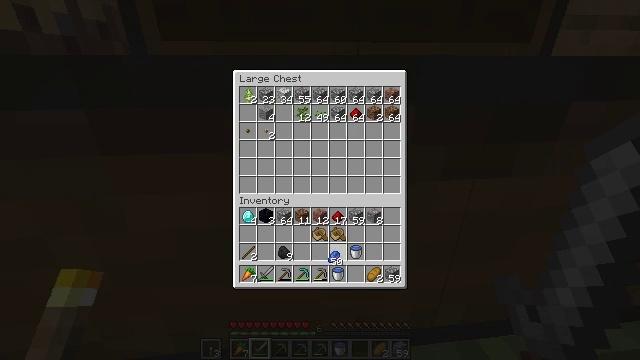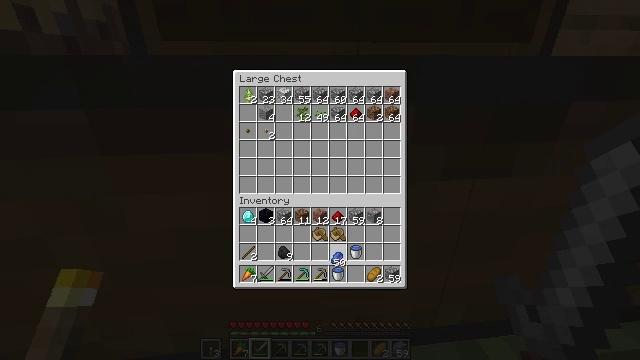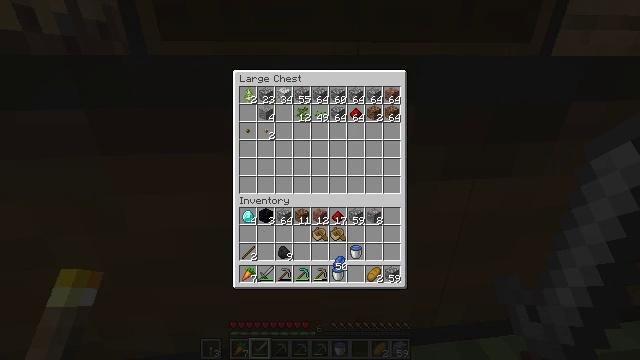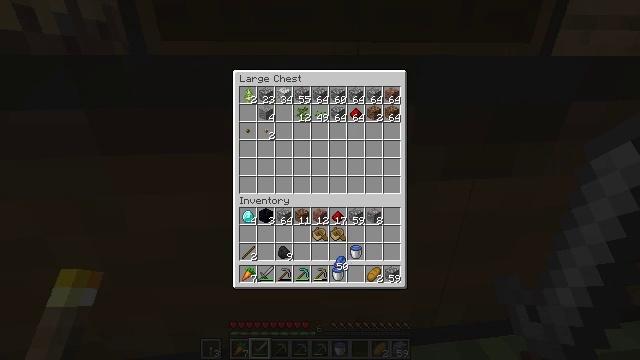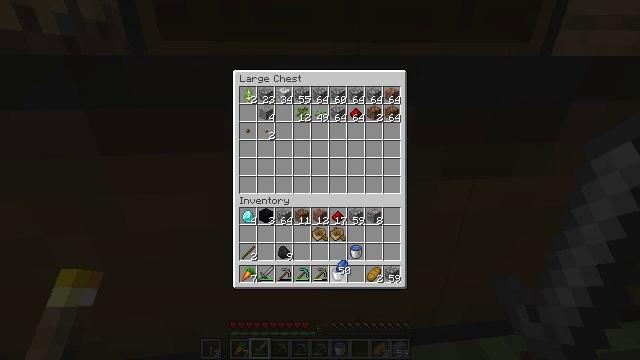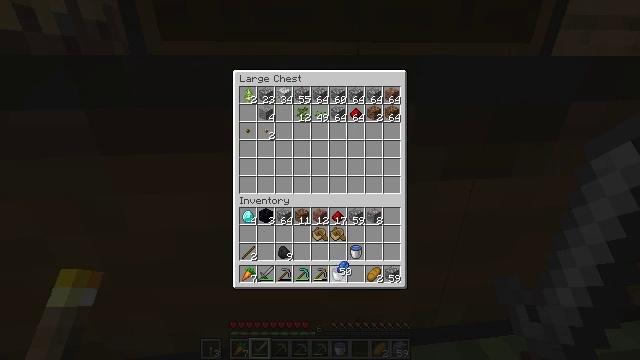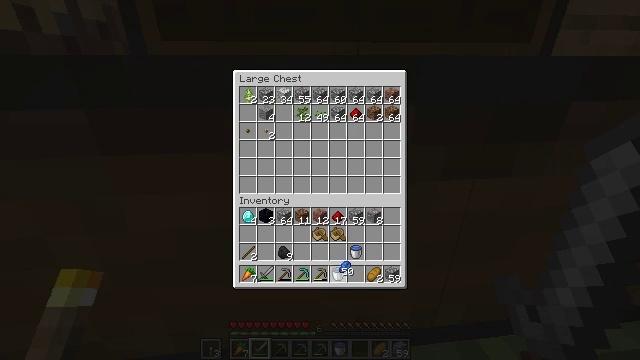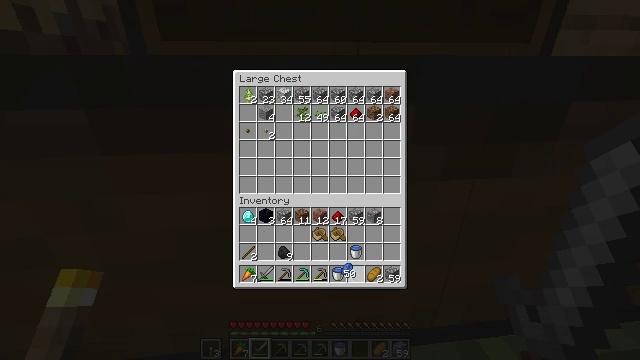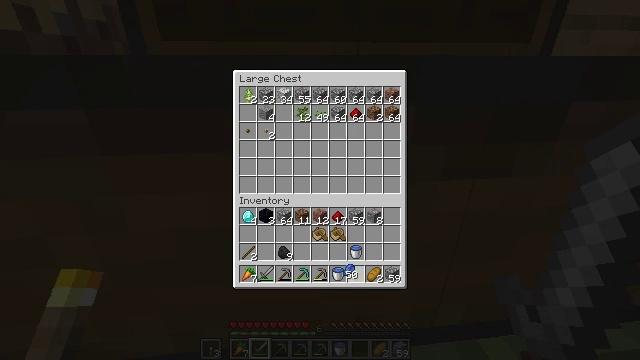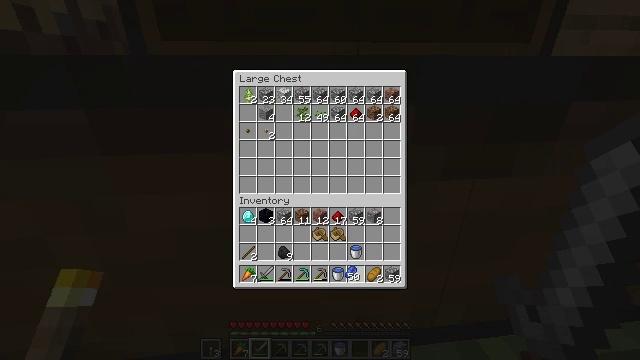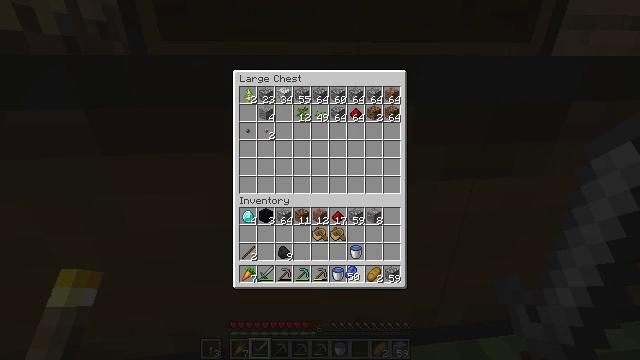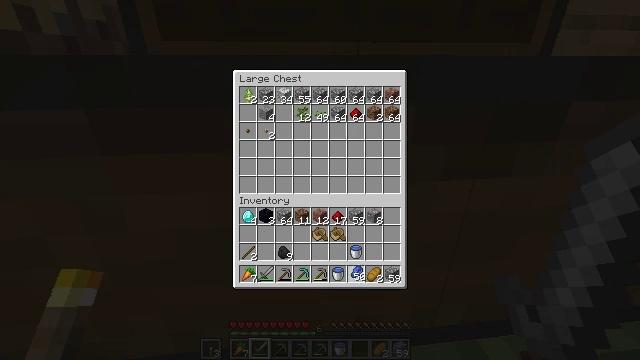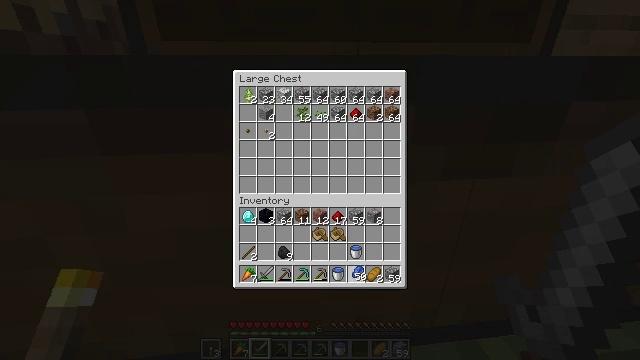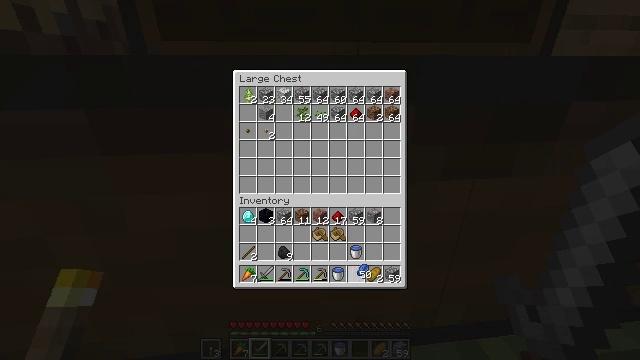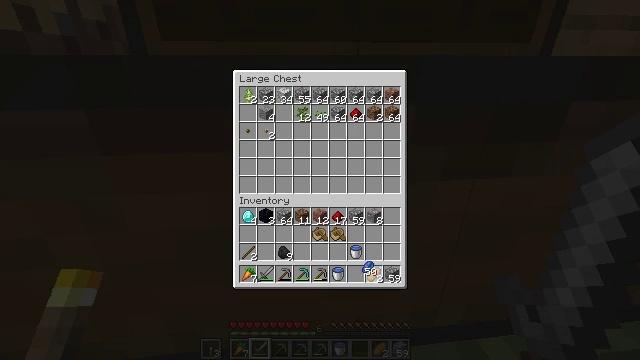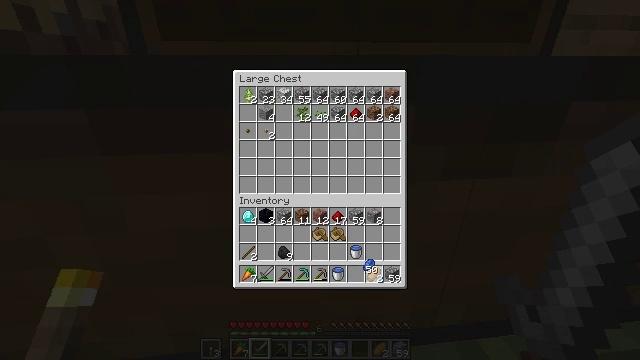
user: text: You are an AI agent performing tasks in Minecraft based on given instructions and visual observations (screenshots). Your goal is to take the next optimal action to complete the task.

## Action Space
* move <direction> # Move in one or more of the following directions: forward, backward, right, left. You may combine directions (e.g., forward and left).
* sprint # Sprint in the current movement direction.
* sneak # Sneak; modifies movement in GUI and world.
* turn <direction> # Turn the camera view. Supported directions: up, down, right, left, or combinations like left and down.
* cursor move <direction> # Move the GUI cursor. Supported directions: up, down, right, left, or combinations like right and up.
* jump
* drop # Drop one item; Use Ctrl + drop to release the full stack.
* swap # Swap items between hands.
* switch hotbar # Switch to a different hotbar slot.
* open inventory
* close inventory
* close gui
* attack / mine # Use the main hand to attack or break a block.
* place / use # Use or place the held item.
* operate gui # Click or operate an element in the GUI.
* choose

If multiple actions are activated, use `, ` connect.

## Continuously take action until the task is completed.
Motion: motion action
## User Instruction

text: Remove a bread from the inventory.
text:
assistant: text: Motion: no_op
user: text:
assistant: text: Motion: no_op
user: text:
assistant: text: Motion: no_op
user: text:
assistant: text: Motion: no_op
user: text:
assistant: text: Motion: no_op
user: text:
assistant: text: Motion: no_op
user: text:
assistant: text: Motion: no_op
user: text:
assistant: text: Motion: no_op
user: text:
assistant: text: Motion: no_op
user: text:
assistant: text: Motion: no_op
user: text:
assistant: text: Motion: no_op
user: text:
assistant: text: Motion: no_op
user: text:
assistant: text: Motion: no_op
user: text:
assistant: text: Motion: no_op
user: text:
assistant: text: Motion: no_op
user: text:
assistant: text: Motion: no_op
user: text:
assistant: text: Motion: no_op
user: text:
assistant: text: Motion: no_op
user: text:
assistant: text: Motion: no_op
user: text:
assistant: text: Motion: no_op
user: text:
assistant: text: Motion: no_op
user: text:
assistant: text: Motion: operate gui
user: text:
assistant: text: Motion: operate gui
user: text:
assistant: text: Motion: operate gui
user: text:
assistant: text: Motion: operate gui
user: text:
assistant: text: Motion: no_op
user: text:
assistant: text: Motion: no_op
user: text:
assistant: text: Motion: no_op
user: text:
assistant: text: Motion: no_op
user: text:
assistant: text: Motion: no_op